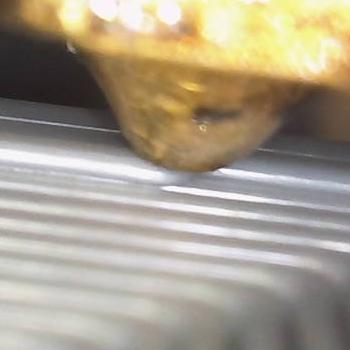
Flow rate: 300%